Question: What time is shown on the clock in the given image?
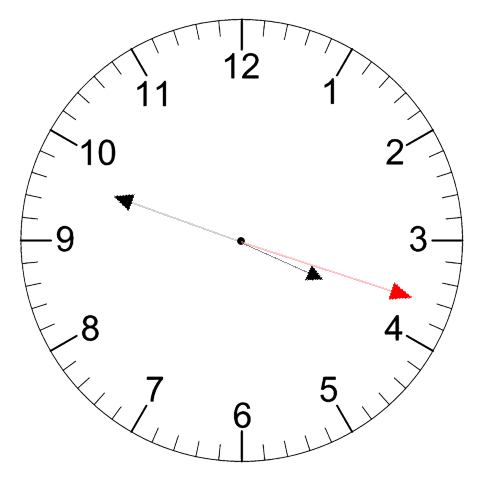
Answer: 03:48:18